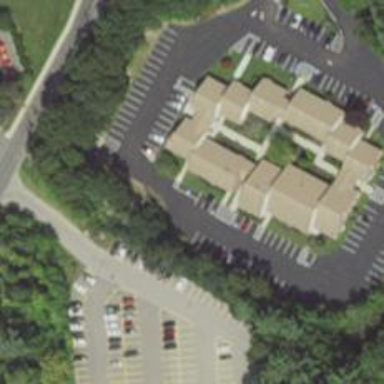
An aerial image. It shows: Parking space is available.